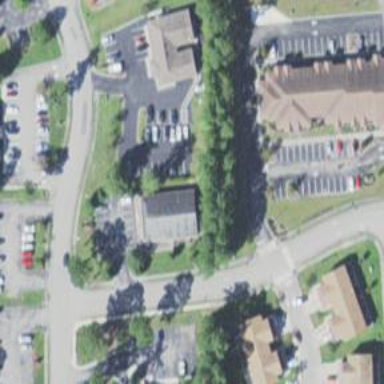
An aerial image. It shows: Veterinary facility.